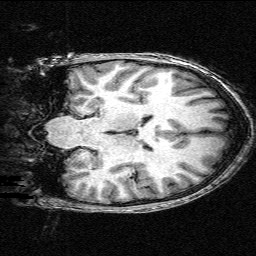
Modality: T1w
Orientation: coronal
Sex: male
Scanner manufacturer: siemens
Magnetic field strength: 3 T
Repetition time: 2.3 s
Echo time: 0.00336 s